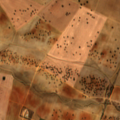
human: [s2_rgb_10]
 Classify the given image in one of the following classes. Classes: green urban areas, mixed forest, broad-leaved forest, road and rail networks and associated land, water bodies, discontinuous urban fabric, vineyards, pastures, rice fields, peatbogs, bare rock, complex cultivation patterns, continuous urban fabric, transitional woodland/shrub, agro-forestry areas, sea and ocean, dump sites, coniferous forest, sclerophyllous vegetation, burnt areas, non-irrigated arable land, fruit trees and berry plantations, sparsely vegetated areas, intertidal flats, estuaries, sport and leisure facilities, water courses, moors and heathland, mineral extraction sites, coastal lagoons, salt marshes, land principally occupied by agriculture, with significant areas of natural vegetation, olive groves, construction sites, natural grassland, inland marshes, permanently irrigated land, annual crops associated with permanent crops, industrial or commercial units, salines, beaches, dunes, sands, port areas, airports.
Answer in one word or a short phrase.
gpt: non-irrigated arable land, olive groves